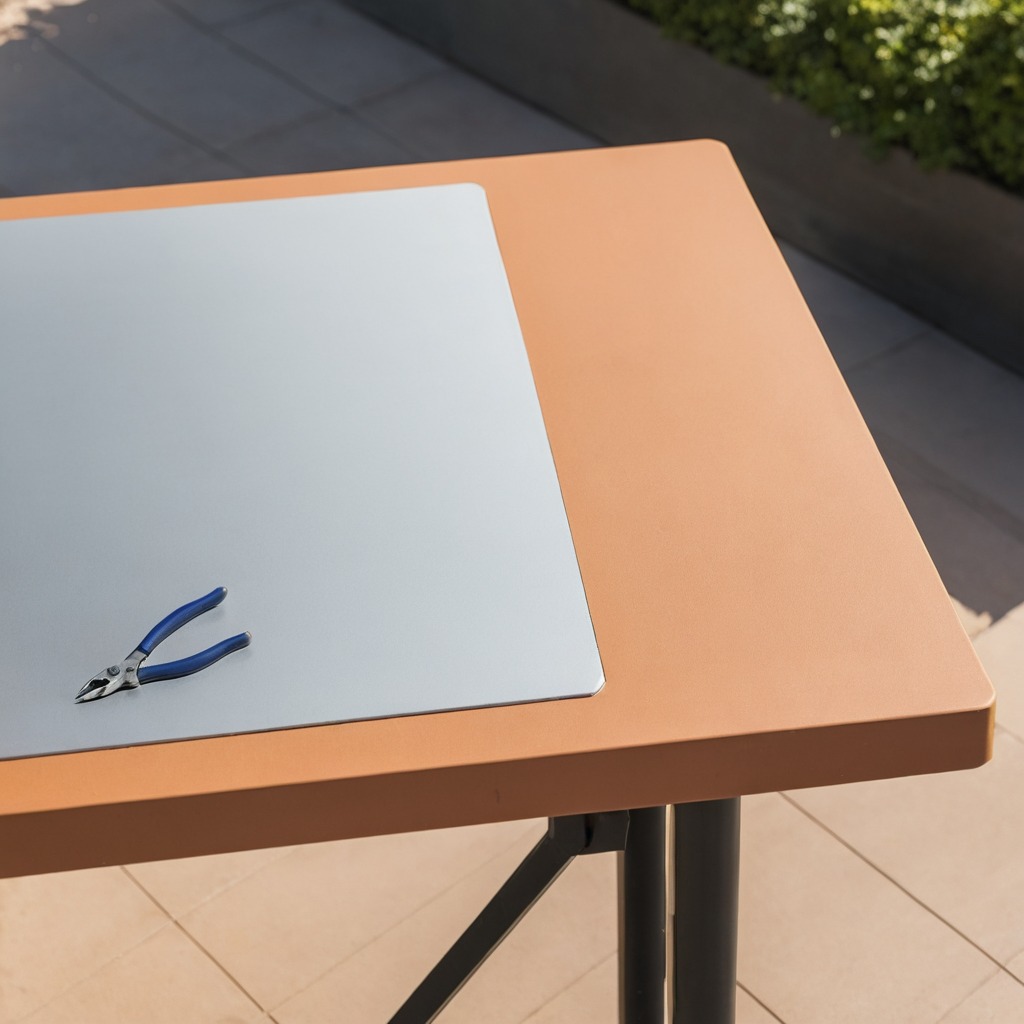
A plier is lying on a clean utility table in a temporary outdoor tool station.